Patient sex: M
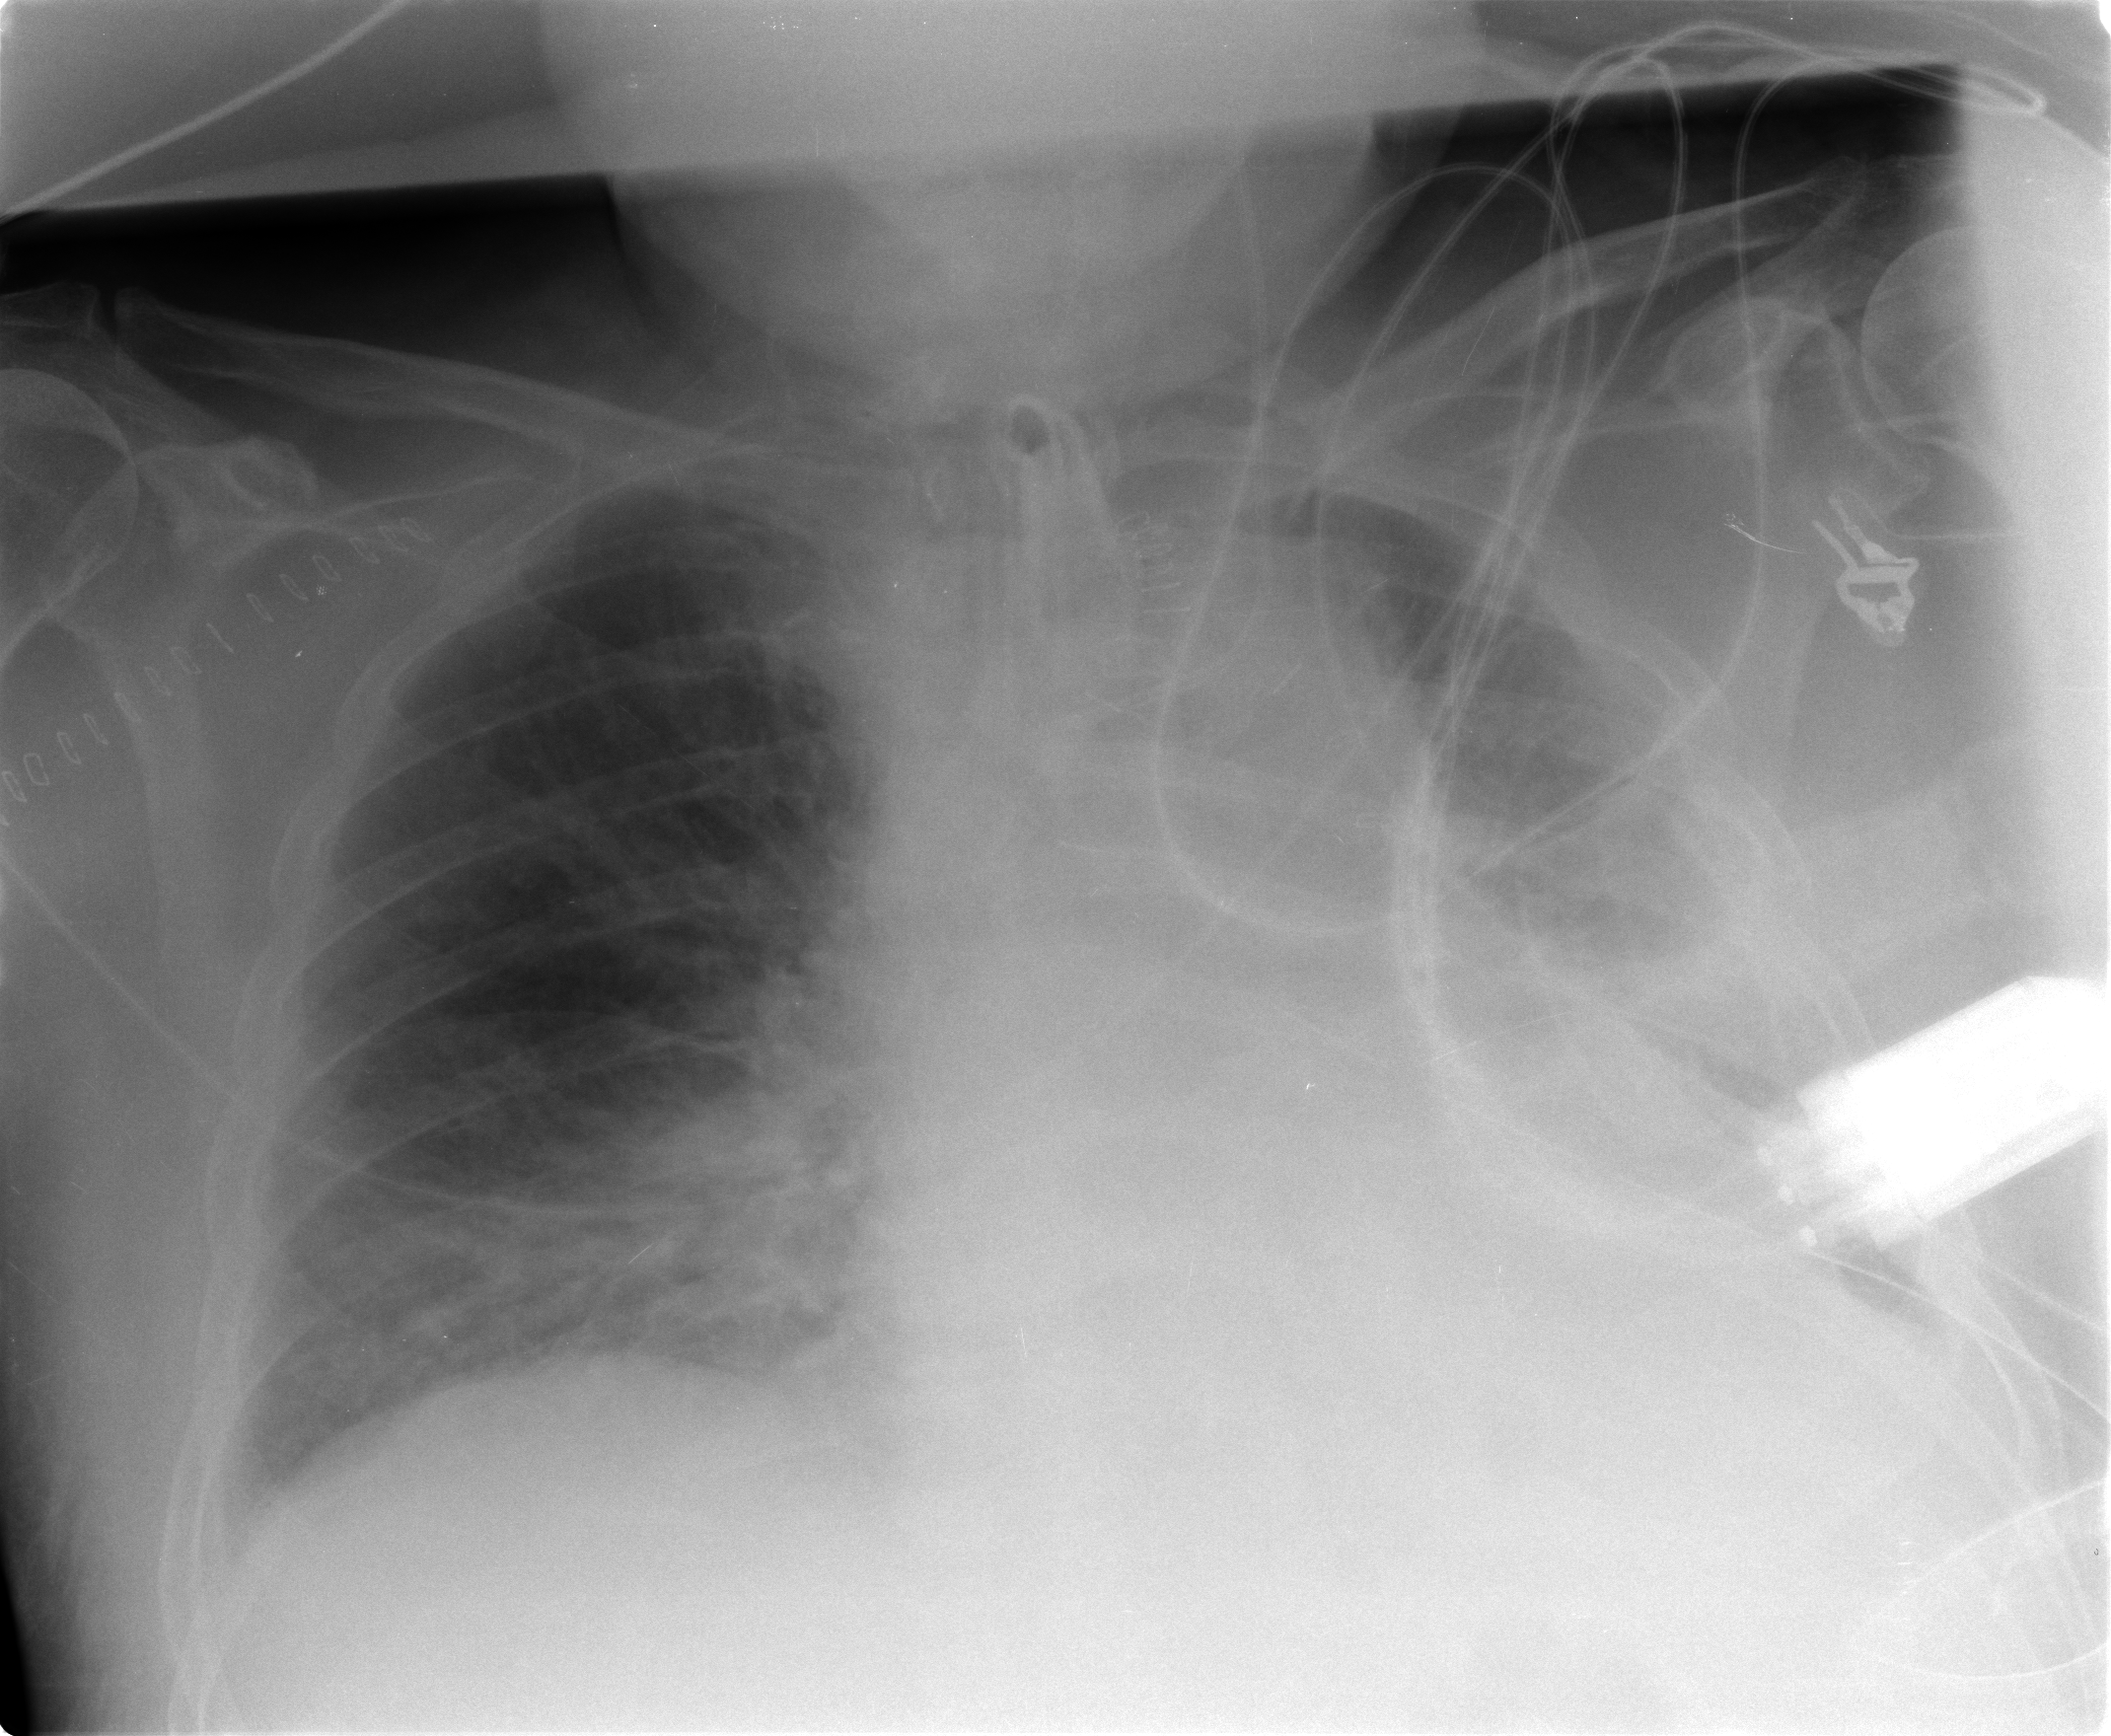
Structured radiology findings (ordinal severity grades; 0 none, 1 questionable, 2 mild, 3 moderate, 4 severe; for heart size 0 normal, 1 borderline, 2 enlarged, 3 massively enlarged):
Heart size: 2
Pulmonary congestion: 3
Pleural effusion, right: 1
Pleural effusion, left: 2
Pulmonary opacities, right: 0
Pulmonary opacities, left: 2
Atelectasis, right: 2
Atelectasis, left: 2